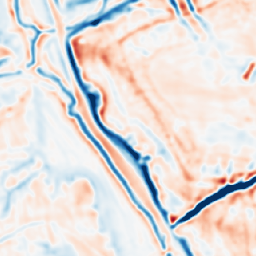
Category: multiscale
Decomposition family: dog
Decomposition parameters: sigma_low: 2
sigma_high: 5
Upsampling method: nearest
Upsampling parameters: scale: 4
Upsampling scale: 4